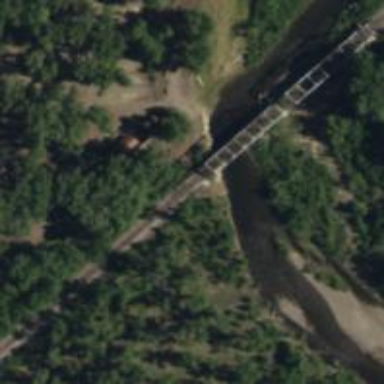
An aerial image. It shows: Narrow-gauge railway on preserved bridge.